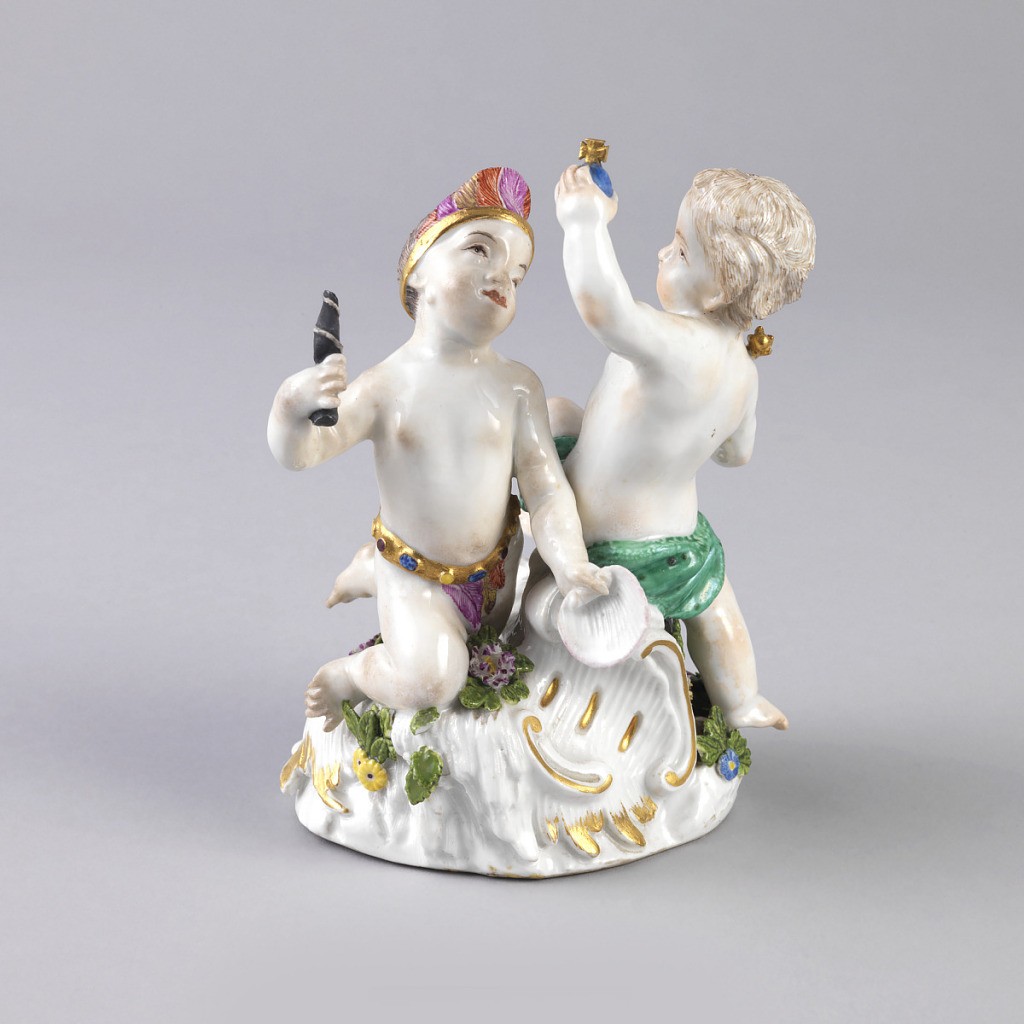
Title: Allegorical Figure Depicting Putti as "Europe" and "America"
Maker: Meissen Porcelain Manufactory, German, active from 1710 to the present
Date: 18th–19th century
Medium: hard paste porcelain, vitreous enamel, gold
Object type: figure
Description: Europe, wearing loin cloth, seated on scrolled pedestal, holding scepter and orb; America, kneeling facing Europe, wearing feather apron and headdress and holding a bow.